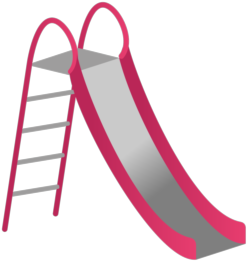
slide